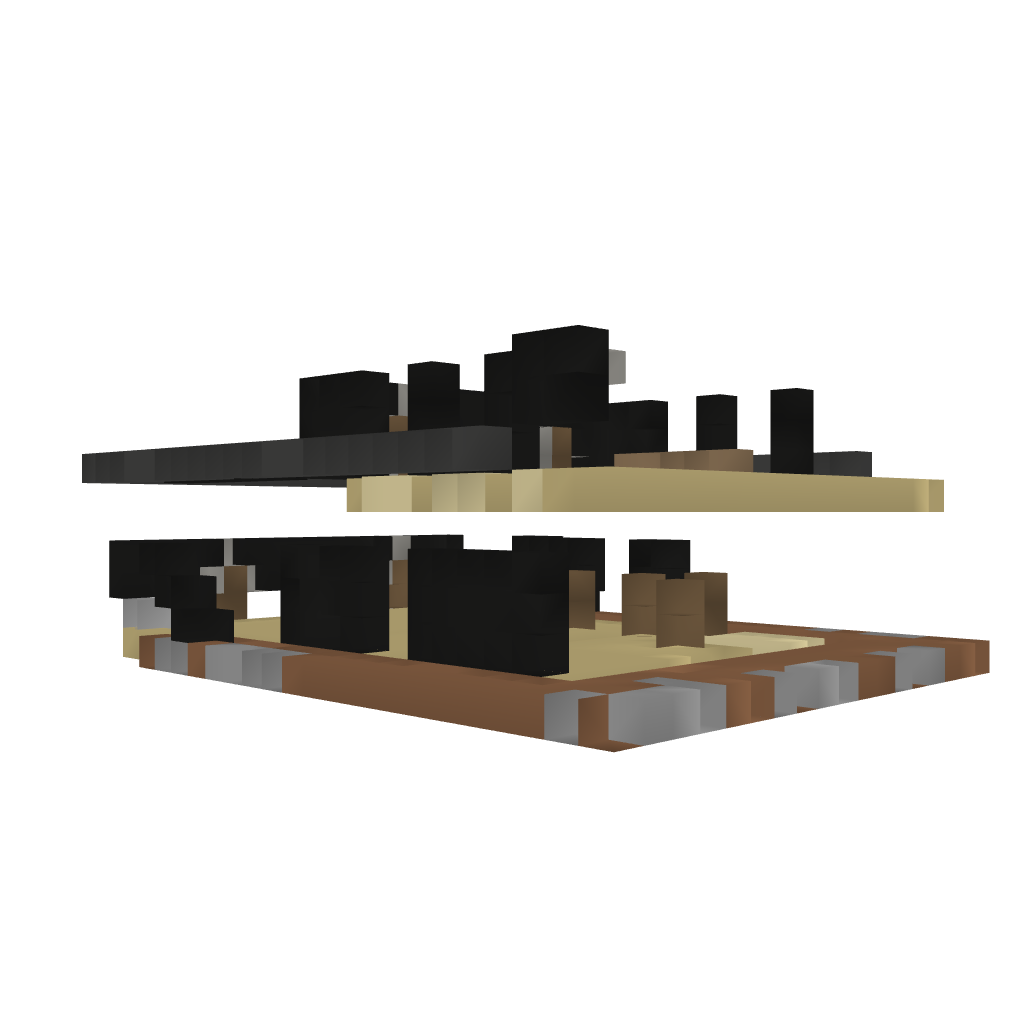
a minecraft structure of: S-Shaped House - Unfurnished